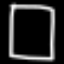
Label: square